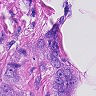
Metastatic tissue present: yes